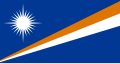
Flag of Marshall Islands